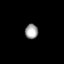
Tissue: skin
Cell type: Epithelial cells
Senescence score: 0.2781
Nuclear area (px): 190
Mean DAPI intensity: 158.121